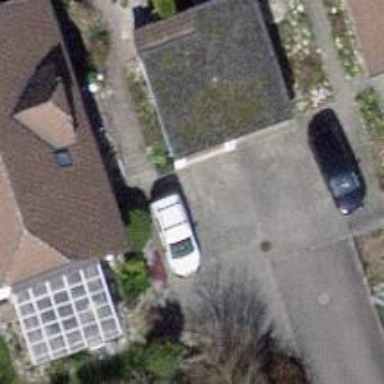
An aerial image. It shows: Garage building.